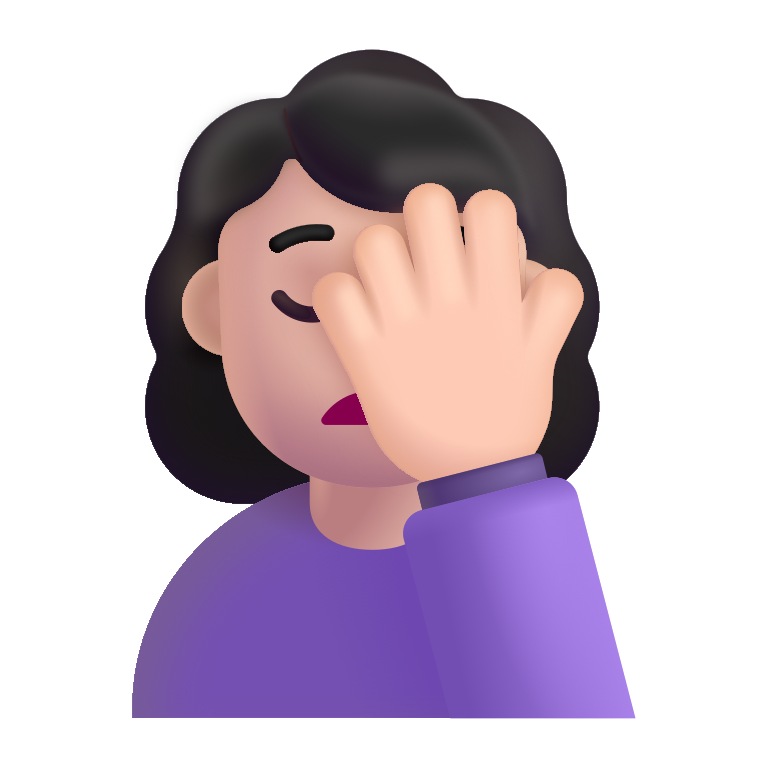
woman facepalming color light